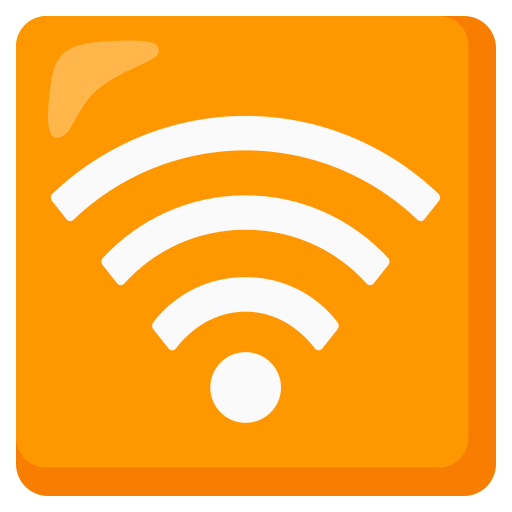
Emoji: 🛜